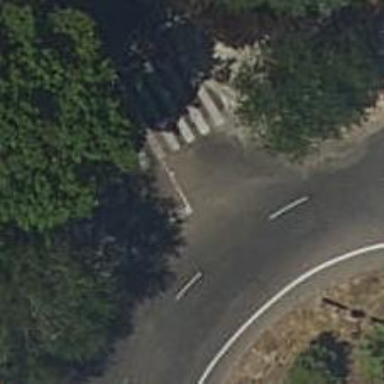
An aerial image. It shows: Road with "give way" sign.